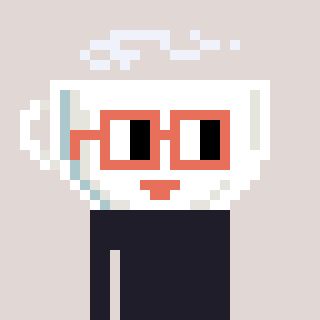
a pixel art character with square orange glasses, a mug-shaped head and a rust-colored body on a warm background